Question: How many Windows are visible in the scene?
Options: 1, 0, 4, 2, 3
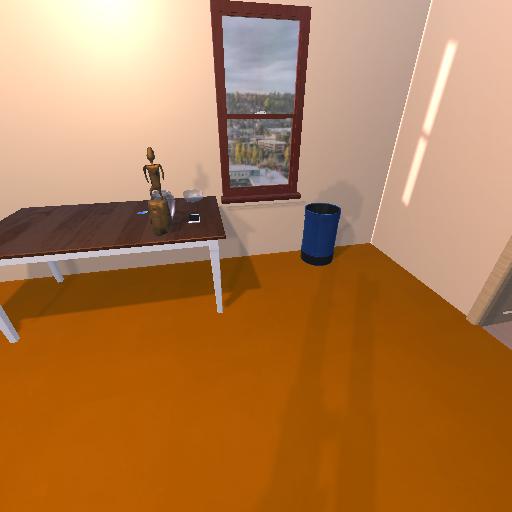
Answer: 1